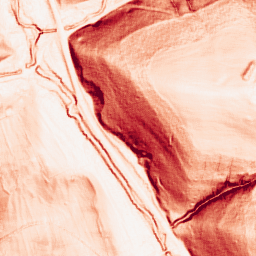
Category: morphological
Decomposition family: morphological_square
Decomposition parameters: operation: gradient
size: 3
Upsampling method: sinc_hamming
Upsampling parameters: scale: 2
kernel_size: 16
Upsampling scale: 2